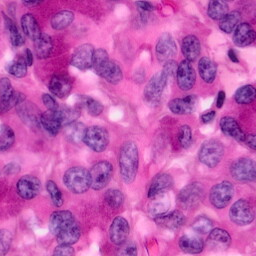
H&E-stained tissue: Pancreatic